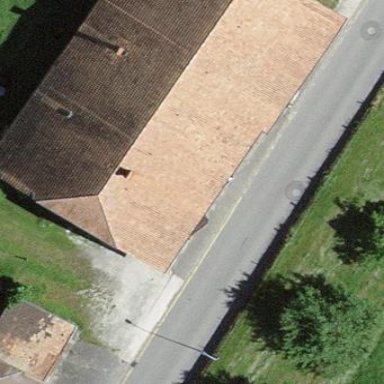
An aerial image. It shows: Farm building.